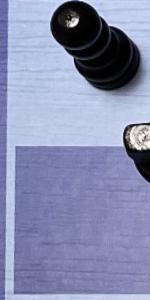
Label: Empty